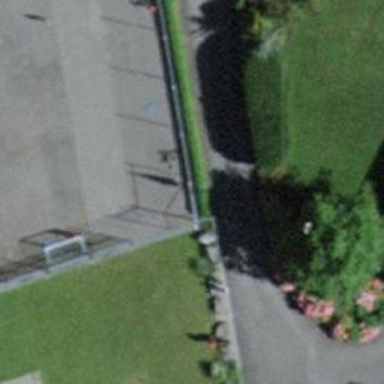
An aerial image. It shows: Fence.